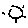
Label: sun